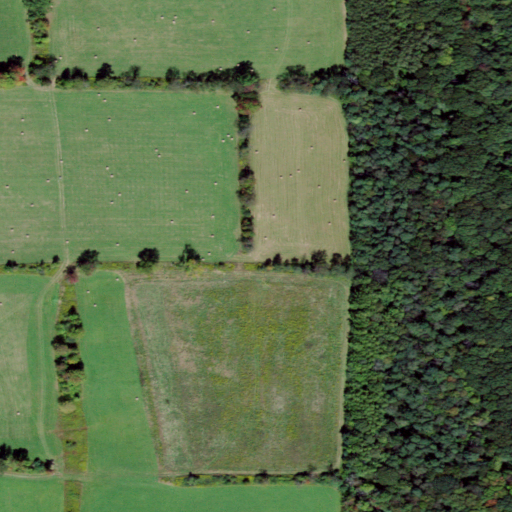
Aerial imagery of mountain in New York named Foots Hill containing pasture, deciduous forest, and mixed forest